Question: I have 2 questions regarding sparse matrix representation.

<URL>
Based on the matrix example that i have provided above, I need to propose a solution to represent a sparse matrix.
I thought of representing the sparse matrix using .
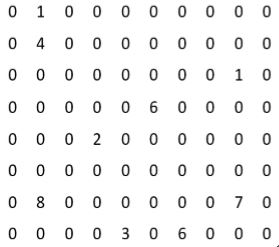
Answer: There are many ways to represent sparse objects and while all can be implemented in any language, some languages are better at implementing a certain representation than others. Some representations make more efficient storage but are slow on matrix operations while others provide for faster matrix operations but storage requirements are larger.
For example:
1. Hash of values where key is row/column of non-zero element eg Matrix.hash[(i,j)], Matrix.hash[(i,j)] = n
2. Linked list of non-zero rows, each entry is a linked list of non-zero columns. eg Matrix.rows.get(i).get(j), Matrix.rows.set(i, (j, n))
3. Condensed row space representation, CSR (see reference below)
References and examples:
1. Sparse Matrix and its representations | Set 1 (Using Arrays and Linked Lists)
2. Sparse Matrix and its representations | Set 2 (Using List of Lists and Dictionary of keys)
3. Sparse Matrix Representations | Set 3 ( CSR )
To display the contents of a sparse matrix one simply loops:
'''
for all rows i=1 to n:
for all columns j=1 to m:
if Matrix.has(i,j): display Matrix.get(i,j)
else: display 0
display newLine
'''
, depending on chosen representation, the printing loop may be optimised a bit, of course it has to loop through all rows and columns, but, for example, '.has' and '.get' operations may be merged into one optimised '.get' and so on..
For the representation, the pseudo-code to insert a new non-zero value 'n' at row 'i' column 'j' would be something like the following:
'''
function insert(matrix, n/*value*/, i/*row*/, j/*column*/)
{
row = matrix.rows, prevrow = null;
while(null!=row && row.index<i) { prevrow=row; row=row.next; }
if ( !row )
{
if ( prevrow )
{
// rows with indexes less than i
prevrow.next = {
index:i,
columns:{
index:j,
value:n,
next:null
},
next:null
};
}
else
{
// empty matrix
matrix.rows = {
index:i,
columns: {
index:j,
value:n,
next:null
},
next:null
};
}
}
else if ( row.index == i )
{
// insert column to existing row i
col = row.columns; prevcol = null;
while(null!=col && col.index<j){ prevcol=col; col=col.next; }
if ( !col )
{
if ( prevcol )
{
// row with column indexes less than j
prevcol.next = {
index:j,
value:n,
next:null
};
}
else
{
// empty row
row.columns = {
index:j,
value:n,
next:null
};
}
}
else if ( col.index == j )
{
// change value to existing column j
col.value = n;
}
else
{
// insert new column at right place
if ( prevcol )
{
prevcol.next = {
index:j,
value:n,
next:col
};
}
else
{
row.columns = {
index:j,
value:n,
next:col
};
}
}
}
else
{
// insert new row/column at right place
if ( prevrow )
{
prevrow.next = {
index:i,
columns:{
index:j,
value:n,
next:null
},
next: row
};
}
else
{
matrix.rows = {
index:i,
columns:{
index:j,
value:n,
next:null
},
next:row
};
}
}
}
'''
For representation the printing looop may be optimised a bit like the following (pseudo-code):
'''
function print(matrix, n/*rows*/, m/*columns*/)
{
row = matrix.rows;
for(i=0; i<n; i++)
{
if ( !row || (row.index > i) )
{
for(j=0; j<m; j++) print('0 ');
}
else if ( row.index == i )
{
col = row.columns
for(j=0; j<m; j++)
{
if ( !col || (col.index > j) )
{
print('0 ');
}
else if ( col.index == j )
{
print(string(col.value)+' ');
col = col.next;
}
}
row = row.next;
}
print("
"); // print new line
}
}
'''